Question: I am trying to add device (UDID) in iOS developer account. I followed all steps to add device, but I am getting a screen with only a "Loading..." with activity indicator on Register button.
I have waited 20-30 minutes but nothing happen other than activity indicator endlessly spinning. Please help me in that.

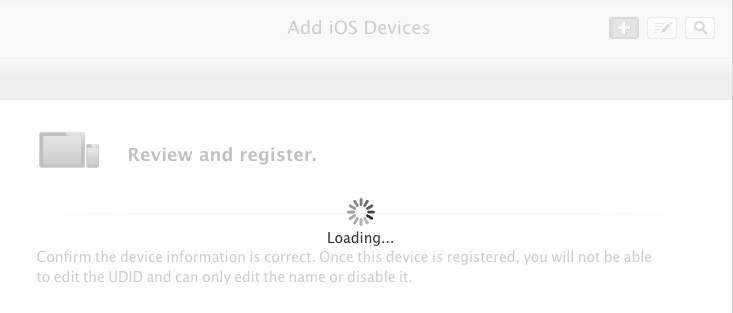
Answer: I will just add here the comment that answered/helped this user.
--
- - - -